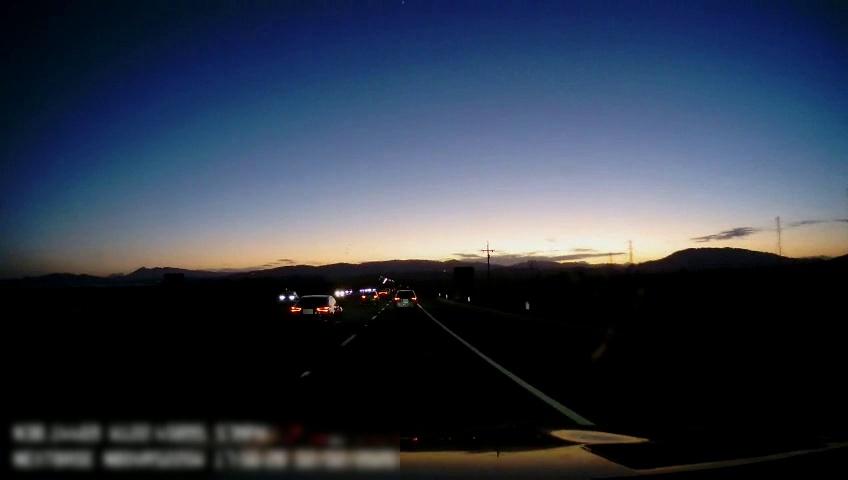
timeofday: Dusk/Dawn/Twilight
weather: Sunny
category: Drivable Space
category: Vehicles | Car
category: Vehicles | Car
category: Vehicles | Car
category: Vehicles | SUV
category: Vehicles | SUV
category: Vehicles | Car
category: Lanes | Current Lane
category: Lanes | Current Lane